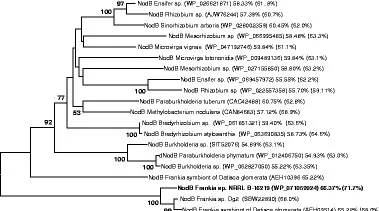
NodH GC-content is provided for nod genes and for genomes (in parenthesis). Bootstrap and probability values larger than 50% are only shown.
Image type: chart (chart)